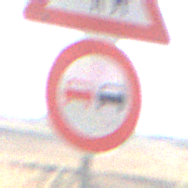
Verkehrszeichen: Ueberholverbot
Zusatzzeichen oben: ViehtriebRechts
Umgebung: Outdoor, Nature
Tageszeit: MorningAfternoon
Wetter: PartlyCloudy
Licht: Natural
Jahreszeit: NotSpecified
Kontrast: HighContrast